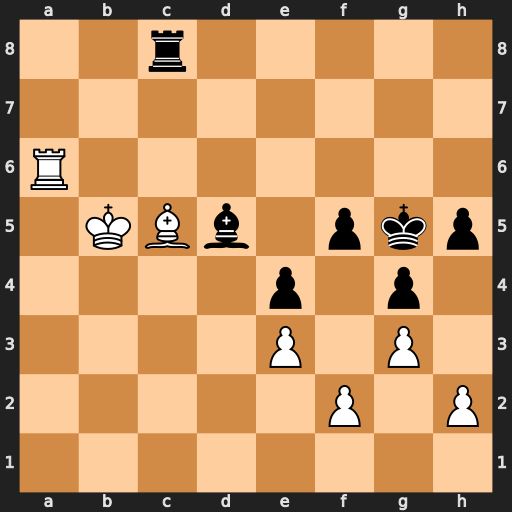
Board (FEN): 2r5/8/R7/1KBb1pkp/4p1p1/4P1P1/5P1P/8
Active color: w
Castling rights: -
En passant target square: -
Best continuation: Be7#